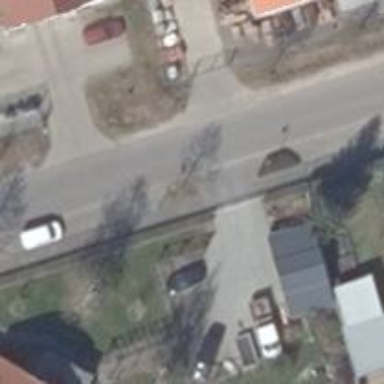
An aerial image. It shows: Asphalt road in residential area.